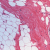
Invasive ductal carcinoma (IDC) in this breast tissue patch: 0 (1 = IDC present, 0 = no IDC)